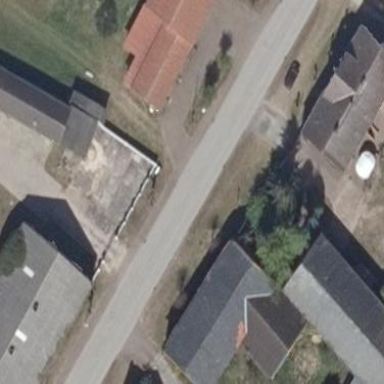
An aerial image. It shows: Rural barn.